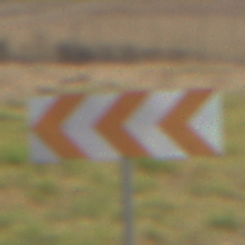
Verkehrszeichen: RichtungstafelnInKurvenGrossRechts
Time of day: MorningAfternoon
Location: Outdoor (Nature)
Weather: Overcast
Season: NotSpecified
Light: Natural